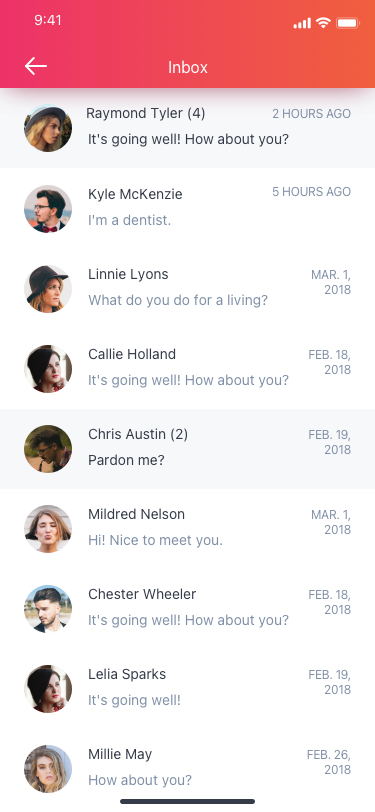
Text in this UI design:
Raymond Tyler
It's going well! How about you?
2 hours ago
Kyle McKenzie (4)
I'm a dentist.
5 hours ago
Linnie Lyons
What do you do for a living?
Mar. 1, 2018
Callie Holland
It's going well! How about you?
Feb. 18, 2018
Mildred Nelson
Hi! Nice to meet you.
Mar. 1, 2018
Chester Wheeler
It's going well! How about you?
Feb. 18, 2018
Lelia Sparks
It's going well!
Feb. 19, 2018
Millie May
How about you?
Feb. 26, 2018
Chris Austin (2)
Pardon me?
Feb. 19, 2018